Question: I am facing problem in adding 1 year exact to a date object(from date) and set it as endDate to my to datepicker. It is adding all perfect except months are less by 2. This is the code I have used to add 1 year.
'''
var fromMaximumDate = new Date(Date.parse($('#dtFromDate').val()));
fromMaximumDate.setFullYear(fromMaximumDate.getFullYear() + 1);
fromMaximumDate.setMonth(fromMaximumDate.getMonth());
fromMaximumDate.setDate(fromMaximumDate.getDate());
fromMaximumDate.setHours(fromMaximumDate.getHours());
fromMaximumDate.setMinutes(fromMaximumDate.getMinutes());
fromMaximumDate.setSeconds(fromMaximumDate.getSeconds());.
'''

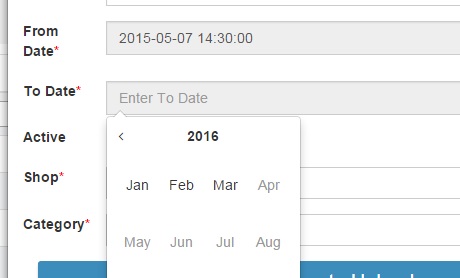
Answer: Try the following code:
'''
var fromMaximumDate = new Date(Date.parse($('#dtFromDate').val()));
alert(fromMaximumDate.getMonth());
'''
If you see the month having 2 added to it, then you know that your 'Date.parse()' code is the culprit.